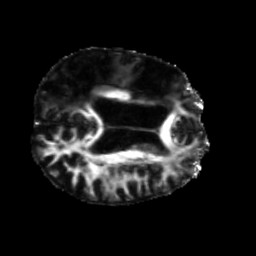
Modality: FA
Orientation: axial
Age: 71
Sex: male
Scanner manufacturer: siemens
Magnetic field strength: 3 T
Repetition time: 5.25 s
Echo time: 0.08 s